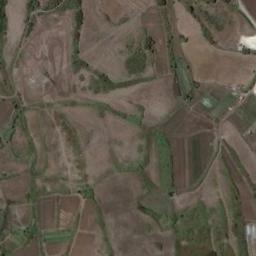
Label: rectangular_farmland